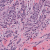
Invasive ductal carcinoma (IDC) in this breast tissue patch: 1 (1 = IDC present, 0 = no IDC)